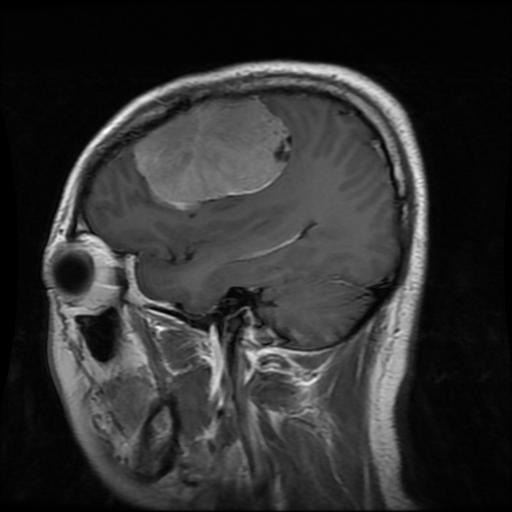
Label: meningioma